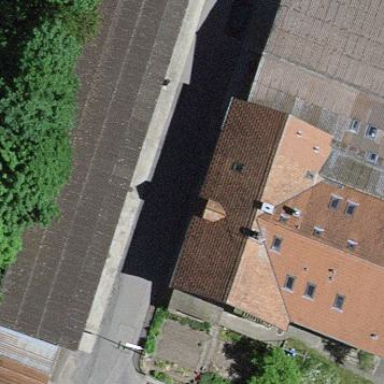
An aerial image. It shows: Shed building.